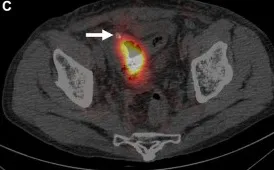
While the axial SPECT/CT. Indicates the site of perforation at the terminal ileum (arrow).
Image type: radiology (pet)